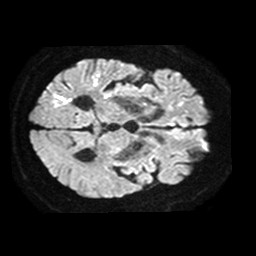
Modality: TRACE
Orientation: axial
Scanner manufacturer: philips
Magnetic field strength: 1.5 T
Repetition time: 3.779 s
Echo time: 0.09257 s